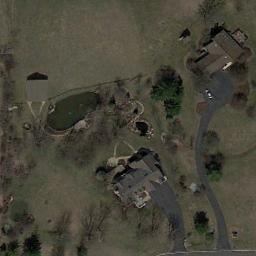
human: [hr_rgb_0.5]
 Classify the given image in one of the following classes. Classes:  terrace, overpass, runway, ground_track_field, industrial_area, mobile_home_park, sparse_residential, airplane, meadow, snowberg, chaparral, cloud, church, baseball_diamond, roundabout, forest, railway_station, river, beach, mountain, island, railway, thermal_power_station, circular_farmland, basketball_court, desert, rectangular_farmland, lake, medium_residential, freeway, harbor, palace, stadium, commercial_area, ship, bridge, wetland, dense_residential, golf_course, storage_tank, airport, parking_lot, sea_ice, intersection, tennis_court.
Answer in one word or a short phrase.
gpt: sparse_residential